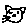
Label: cat